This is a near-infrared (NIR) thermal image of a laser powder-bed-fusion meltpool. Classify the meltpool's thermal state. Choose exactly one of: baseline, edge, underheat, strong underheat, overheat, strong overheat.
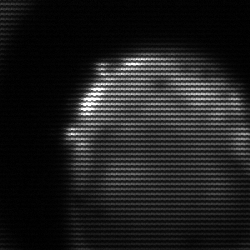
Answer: edge